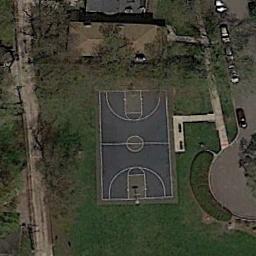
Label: basketball_court